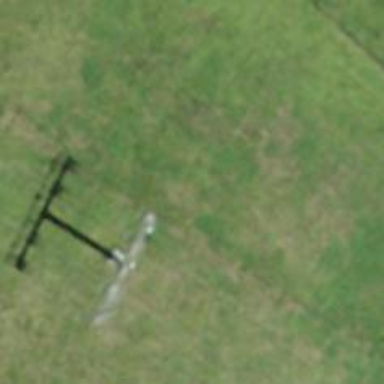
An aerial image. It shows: Pylon used for aerialway.